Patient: sex F, age 26
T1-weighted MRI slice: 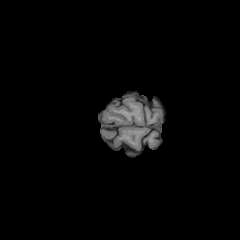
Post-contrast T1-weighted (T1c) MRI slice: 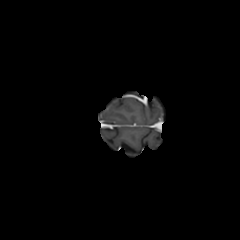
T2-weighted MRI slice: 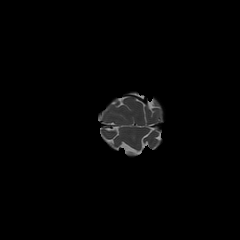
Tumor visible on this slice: no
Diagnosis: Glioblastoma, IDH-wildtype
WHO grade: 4